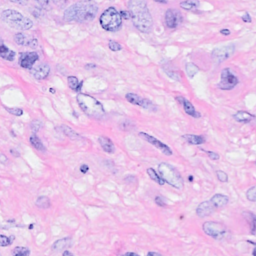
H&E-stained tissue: Breast